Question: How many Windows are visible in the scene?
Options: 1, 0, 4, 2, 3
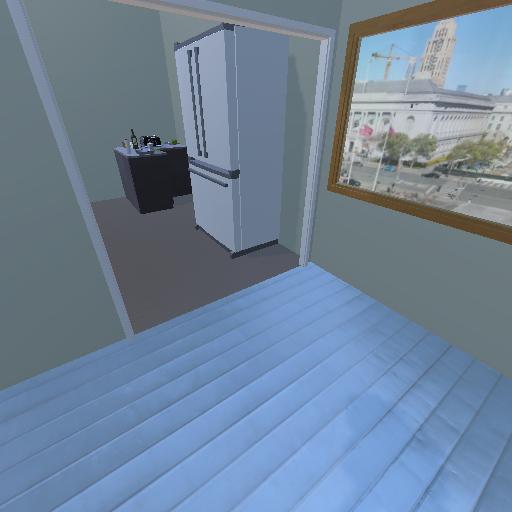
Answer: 1